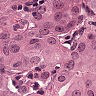
Metastatic tissue present: yes